Question: I having a asp text box and i want to put image inside it, by below style sheet I able to put image inside textbox, but it put in left side.
Question : how to show the image in right side?
'''
.watermark
{
background-image: url('/Images/bt_dropdown.png') ;
background-repeat: no-repeat;
vertical-align: middle;
background-color: white;
}
<asp:TextBox ID="txtCombo" runat="server" ReadOnly="true" Width="200" Font-Size="X-Small" CssClass="watermark"></asp:TextBox>
'''

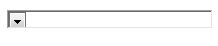
Answer: In CSS that would be:
'''
background-position:right;
'''
This looks like a usability problem though. If you're going to make a textbook look like a dropdown/combobox, users are going to expect it to behave like a combobox (like, being able to click the arrow and choose something). Are you going to be implementing some kind of JavaScript or clickable feature? If it's going to be a standard textbox I recommend avoiding any confusion with other control/input types.